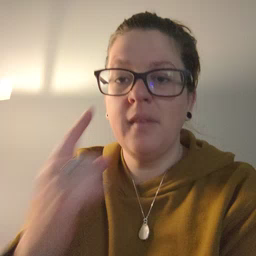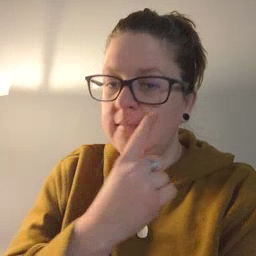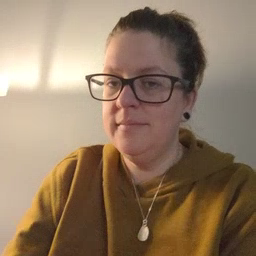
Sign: eye